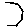
Label: hexagon